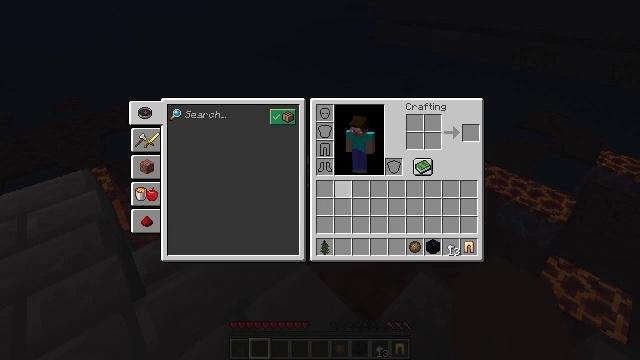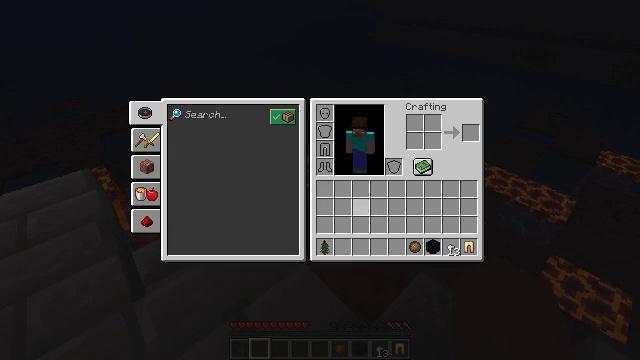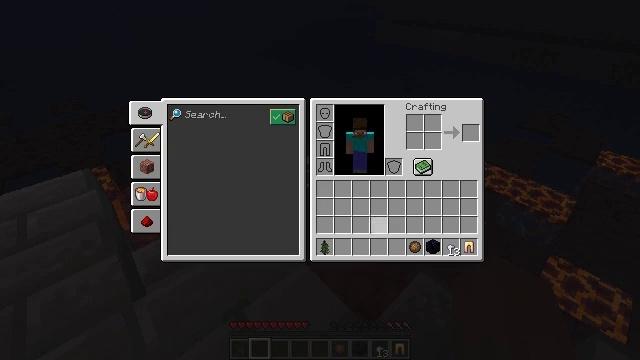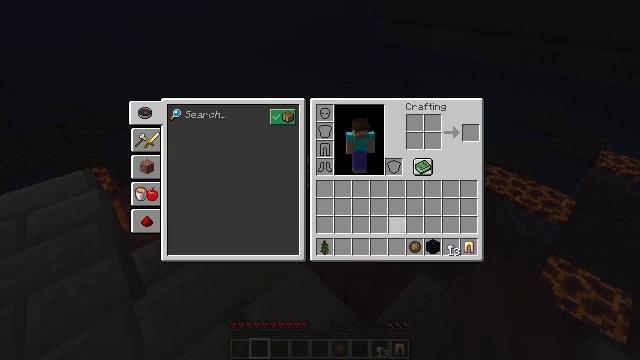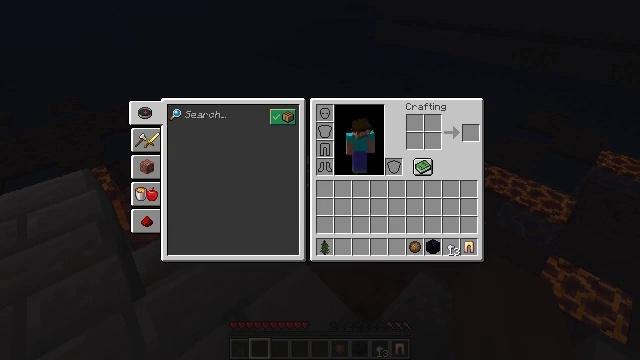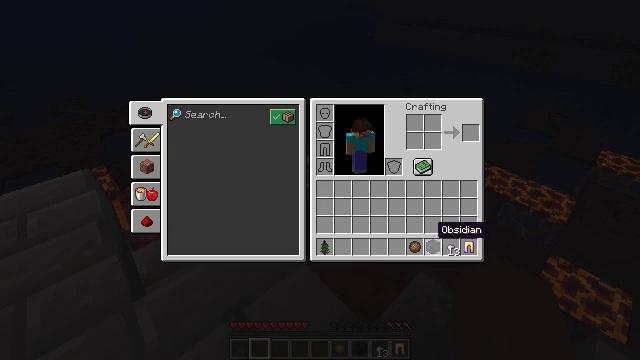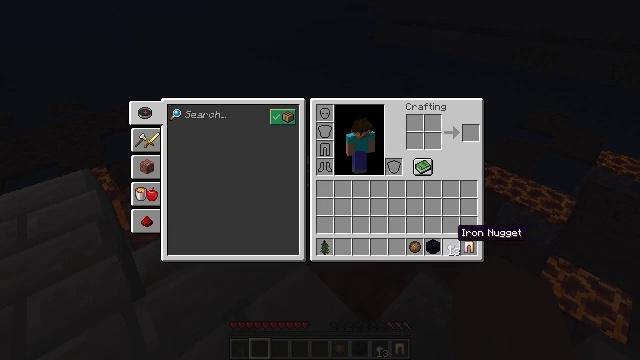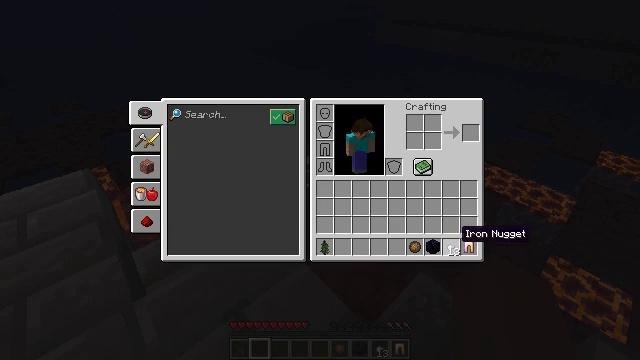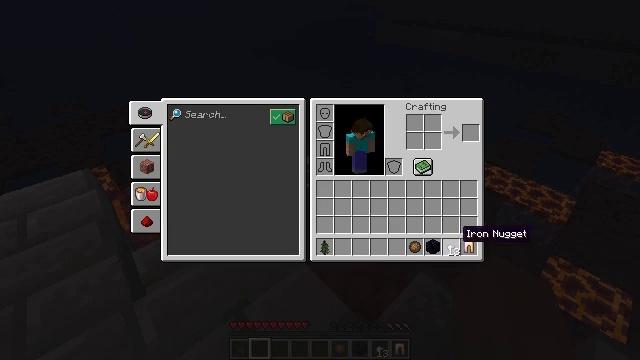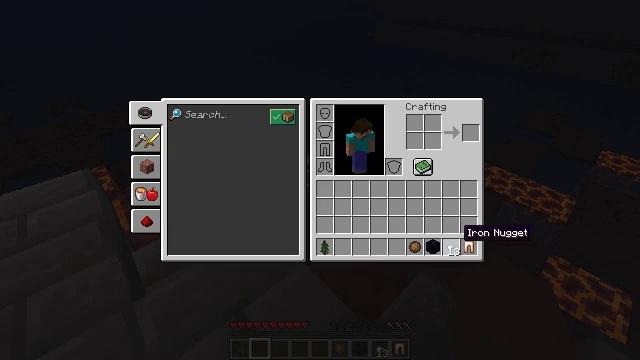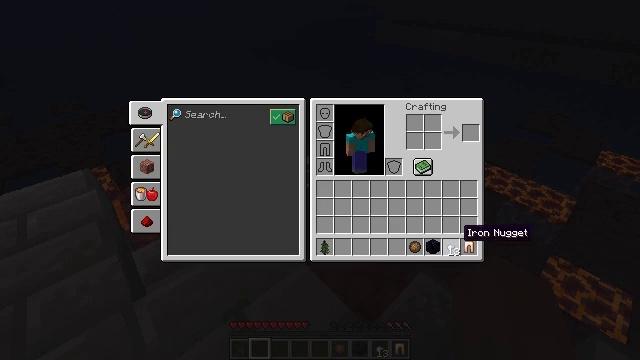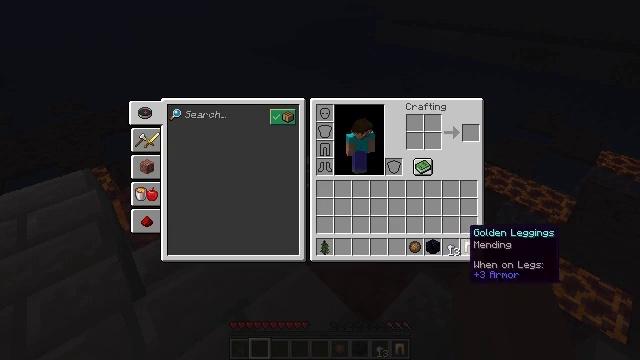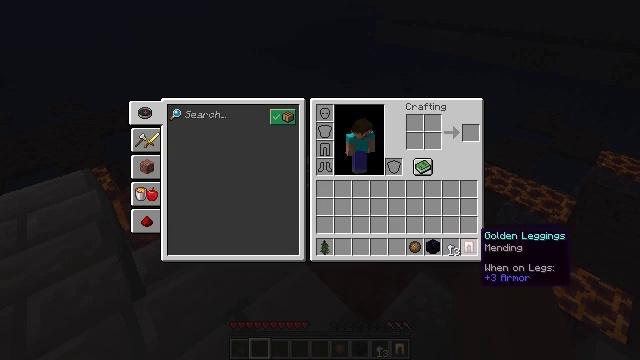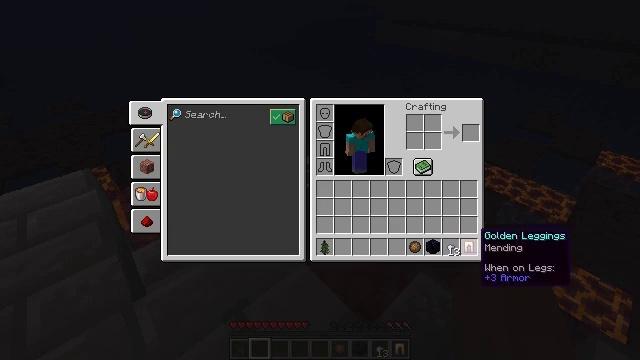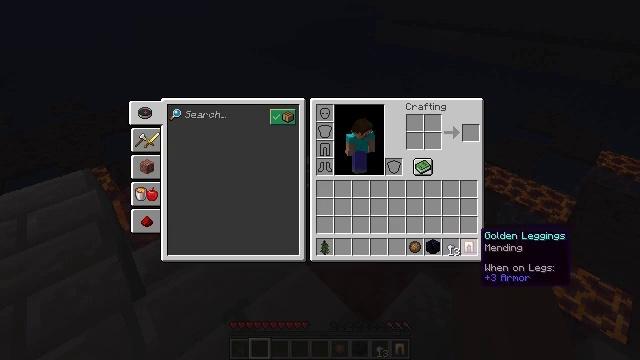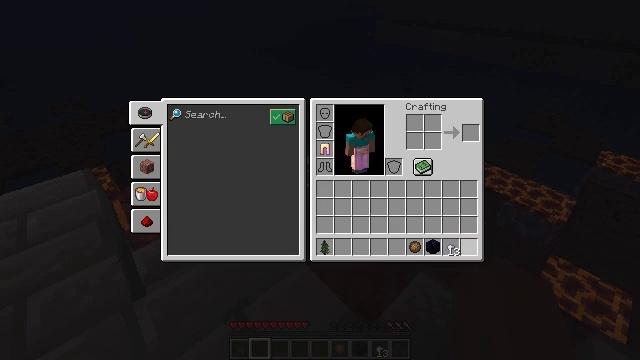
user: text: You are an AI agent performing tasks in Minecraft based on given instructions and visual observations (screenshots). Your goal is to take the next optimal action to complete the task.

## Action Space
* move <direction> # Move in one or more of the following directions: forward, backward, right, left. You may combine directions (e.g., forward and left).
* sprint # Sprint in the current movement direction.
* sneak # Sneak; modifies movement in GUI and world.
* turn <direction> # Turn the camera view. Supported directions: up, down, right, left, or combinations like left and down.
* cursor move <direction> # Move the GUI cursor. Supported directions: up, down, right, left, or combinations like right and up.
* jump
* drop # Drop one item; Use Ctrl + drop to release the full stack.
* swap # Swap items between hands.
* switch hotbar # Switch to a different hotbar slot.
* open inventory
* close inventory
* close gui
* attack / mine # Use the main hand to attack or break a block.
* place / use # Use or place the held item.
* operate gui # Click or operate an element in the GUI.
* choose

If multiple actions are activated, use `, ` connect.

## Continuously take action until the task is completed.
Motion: motion action
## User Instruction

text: Mine the sea lantern from the ocean monument.
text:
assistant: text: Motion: cursor move right and down
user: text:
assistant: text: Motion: cursor move right and down
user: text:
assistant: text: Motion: sneak, cursor move right and down
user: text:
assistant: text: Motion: sneak, cursor move right and down
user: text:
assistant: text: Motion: sneak, cursor move right
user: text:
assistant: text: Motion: sneak, cursor move right
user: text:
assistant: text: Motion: sneak
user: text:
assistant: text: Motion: sneak
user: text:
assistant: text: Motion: sneak
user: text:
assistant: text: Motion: sneak
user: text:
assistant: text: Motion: sneak
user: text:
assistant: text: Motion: sneak, cursor move right
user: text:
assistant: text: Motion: sneak
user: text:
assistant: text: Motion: sneak
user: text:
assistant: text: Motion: sneak, operate gui
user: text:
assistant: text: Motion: sneak, operate gui
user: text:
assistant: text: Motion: sneak
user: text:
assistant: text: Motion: sneak
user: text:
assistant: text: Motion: sneak
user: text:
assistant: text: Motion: sneak
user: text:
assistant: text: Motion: sneak
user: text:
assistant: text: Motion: sneak
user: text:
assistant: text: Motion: sneak
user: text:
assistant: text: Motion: no_op
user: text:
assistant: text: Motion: no_op
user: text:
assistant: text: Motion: no_op
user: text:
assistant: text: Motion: close gui
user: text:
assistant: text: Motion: no_op
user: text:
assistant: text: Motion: turn up
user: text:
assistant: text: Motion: turn up